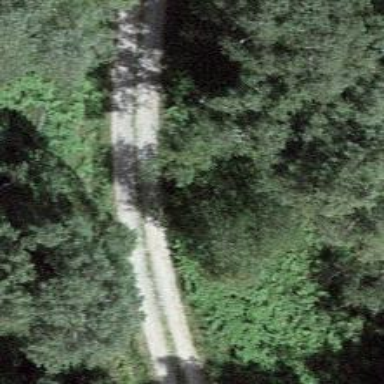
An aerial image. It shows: Track with grade2 pebblestone surface.